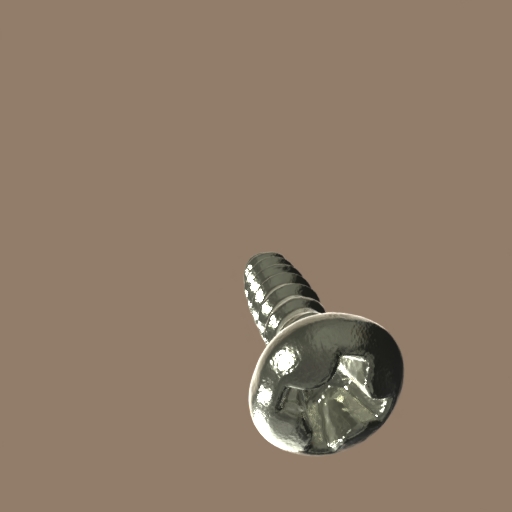
Label: screw